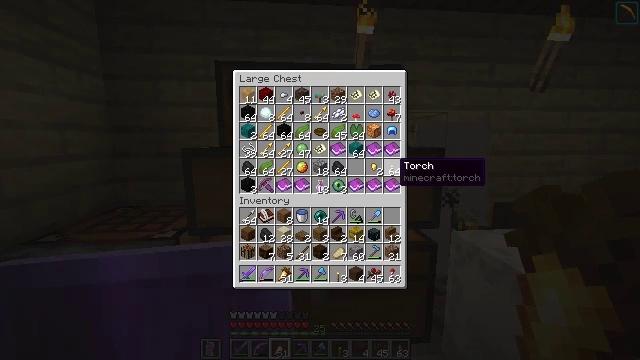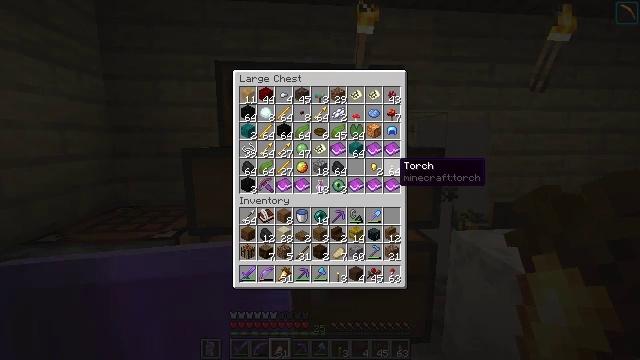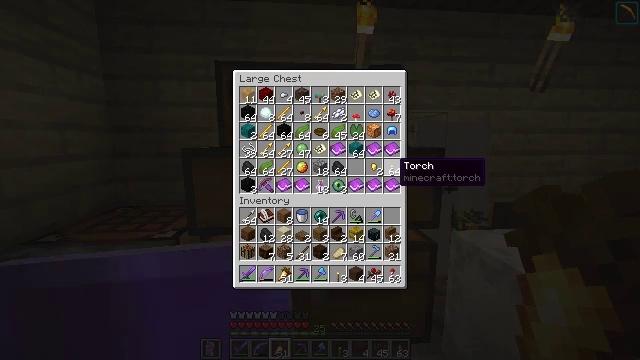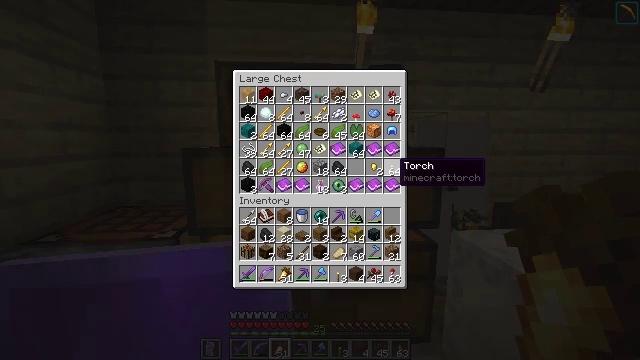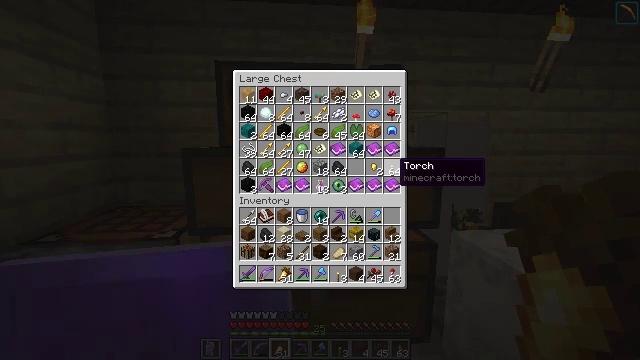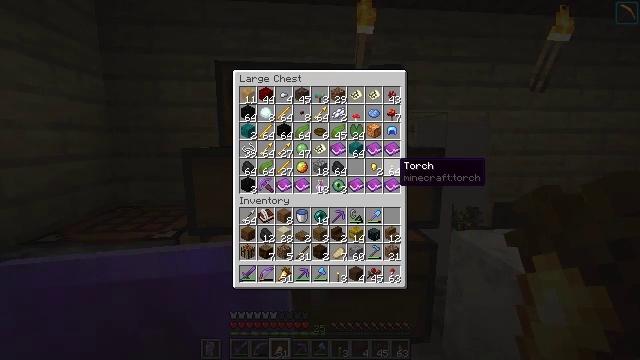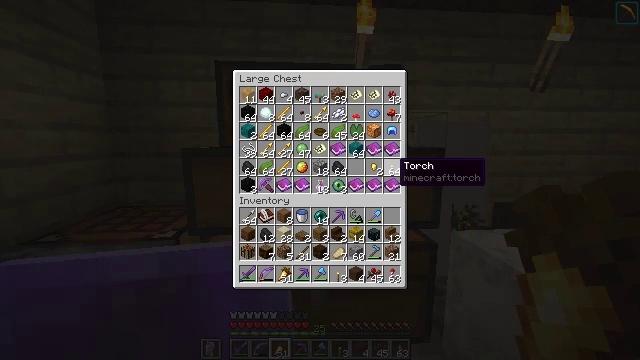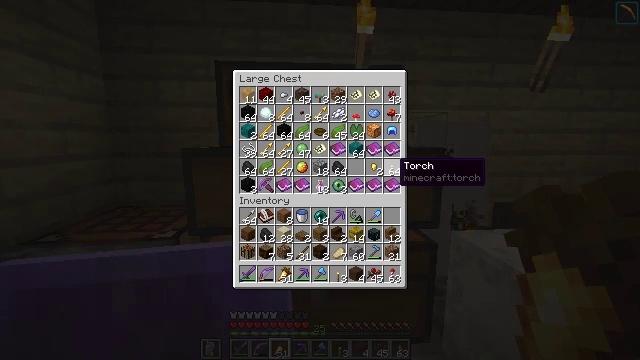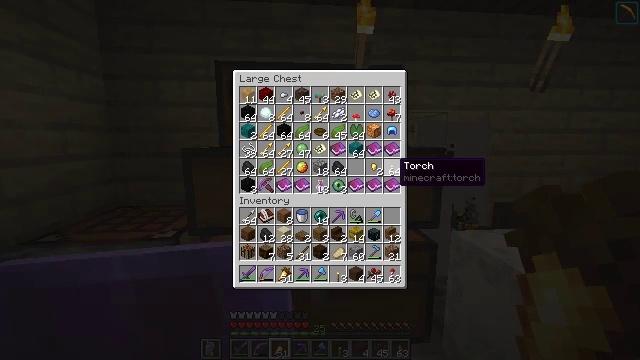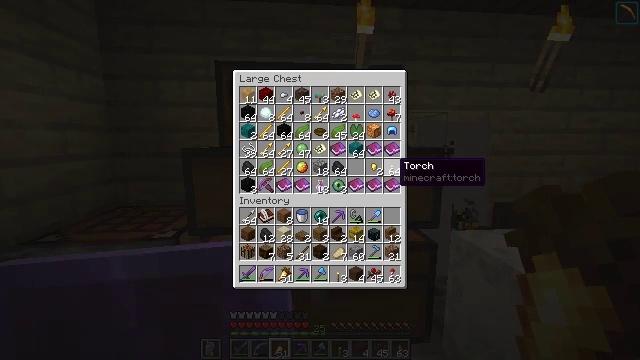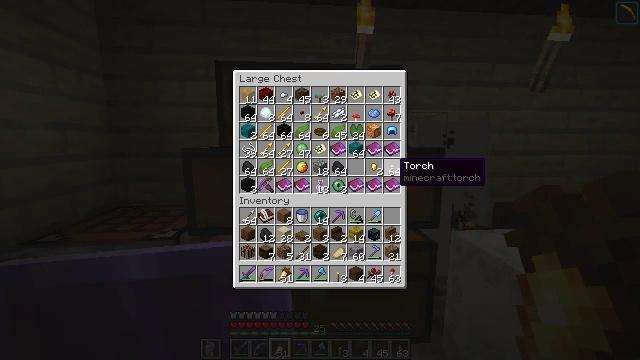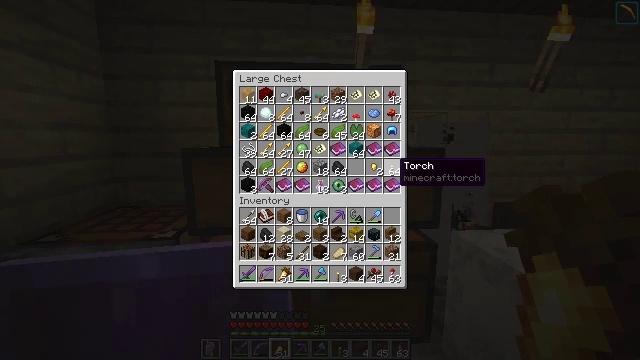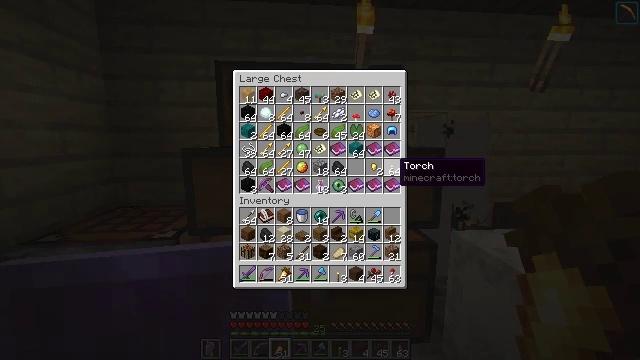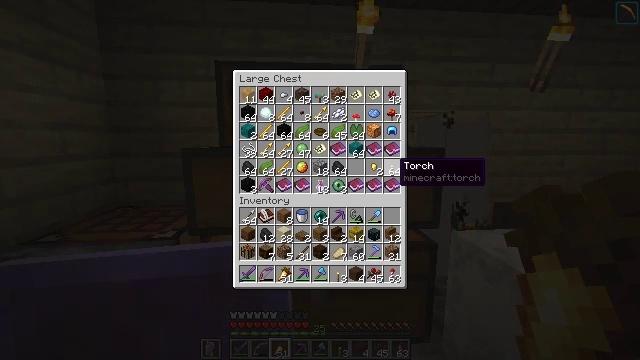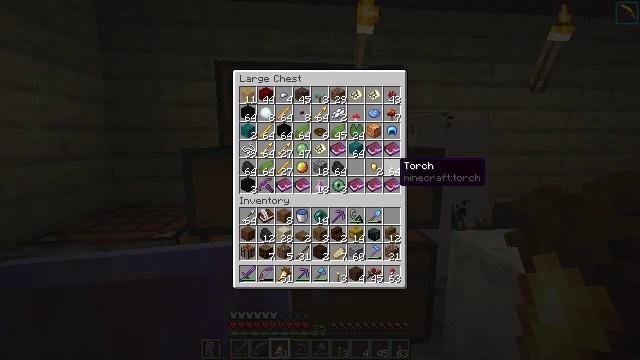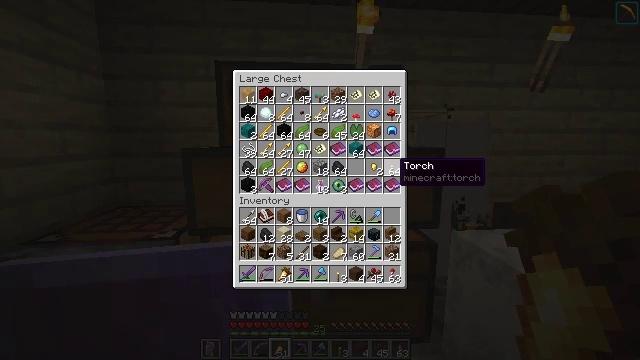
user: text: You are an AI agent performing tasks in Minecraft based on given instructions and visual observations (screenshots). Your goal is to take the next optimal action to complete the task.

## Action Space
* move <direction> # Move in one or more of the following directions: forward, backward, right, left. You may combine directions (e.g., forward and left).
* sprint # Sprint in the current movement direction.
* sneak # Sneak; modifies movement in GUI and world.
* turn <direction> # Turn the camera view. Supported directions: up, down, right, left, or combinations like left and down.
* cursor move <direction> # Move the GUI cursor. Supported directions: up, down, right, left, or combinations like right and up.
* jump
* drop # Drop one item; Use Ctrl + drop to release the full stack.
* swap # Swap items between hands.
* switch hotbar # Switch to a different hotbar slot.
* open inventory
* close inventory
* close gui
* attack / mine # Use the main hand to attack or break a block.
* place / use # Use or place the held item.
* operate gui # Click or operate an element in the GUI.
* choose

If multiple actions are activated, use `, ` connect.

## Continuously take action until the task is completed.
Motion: motion action
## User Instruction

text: Get cocoa by attacking the pod.
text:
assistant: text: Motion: no_op
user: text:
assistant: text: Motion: no_op
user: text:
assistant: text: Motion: no_op
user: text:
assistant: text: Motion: no_op
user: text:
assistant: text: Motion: no_op
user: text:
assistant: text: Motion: no_op
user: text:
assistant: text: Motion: no_op
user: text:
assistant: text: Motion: no_op
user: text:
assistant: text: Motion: no_op
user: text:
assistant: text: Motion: no_op
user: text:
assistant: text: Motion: no_op
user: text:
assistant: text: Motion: no_op
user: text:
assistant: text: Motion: no_op
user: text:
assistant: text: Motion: no_op
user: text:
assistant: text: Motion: no_op
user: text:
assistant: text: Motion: no_op
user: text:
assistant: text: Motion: no_op
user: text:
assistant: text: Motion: no_op
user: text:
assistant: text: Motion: cursor move right and up
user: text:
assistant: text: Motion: cursor move right
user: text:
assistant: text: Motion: no_op
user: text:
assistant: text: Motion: no_op
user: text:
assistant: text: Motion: no_op
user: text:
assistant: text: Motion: no_op
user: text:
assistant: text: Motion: no_op
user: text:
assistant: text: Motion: no_op
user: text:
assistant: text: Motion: no_op
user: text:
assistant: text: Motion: no_op
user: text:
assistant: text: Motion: no_op
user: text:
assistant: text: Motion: no_op